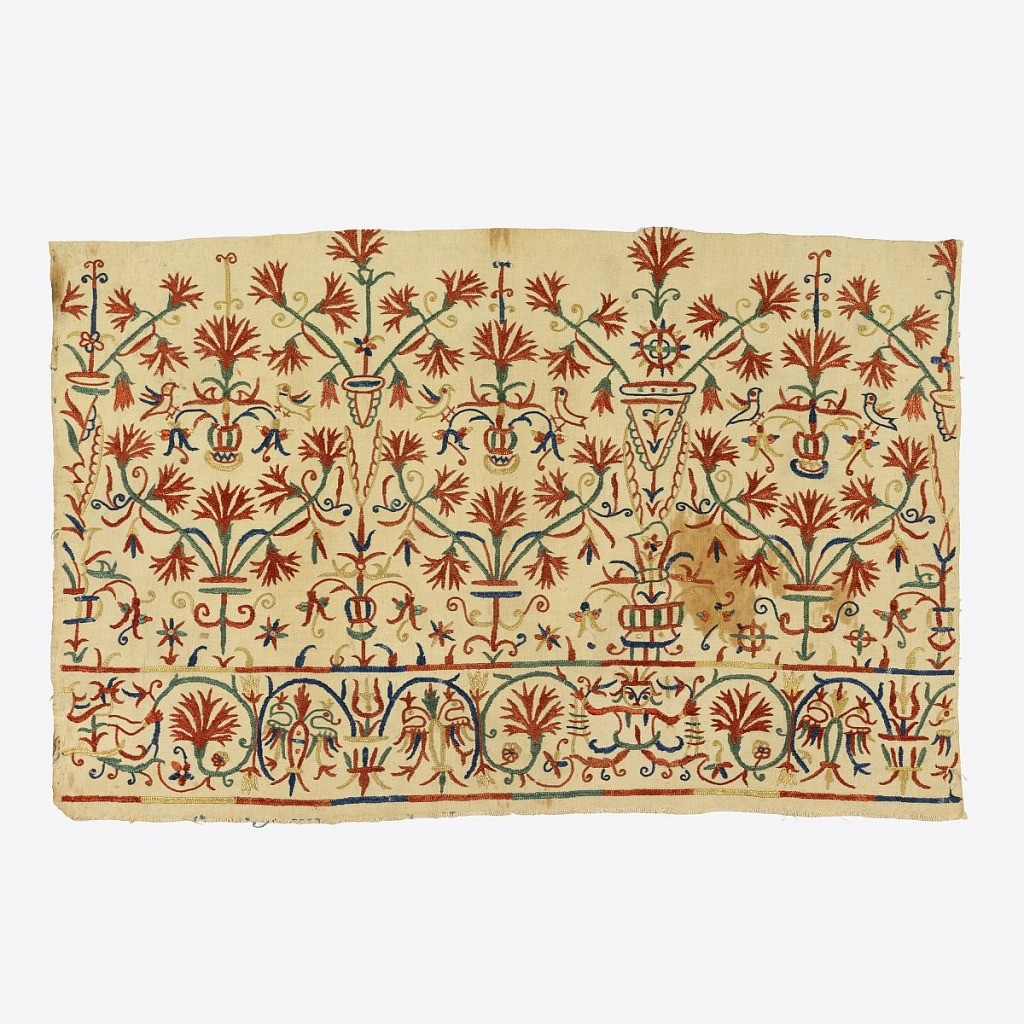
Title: Band
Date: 18th century
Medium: silk embroidery on linen foundation Technique: embroidered in herringbone, chain, buttonhole and stem stitches on plain weave
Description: Narrow border with mermaids and scrolls ending in carnations and scrolls enclosing double-headed eagles. Wide border with floral sprays above an anchor, birds on plant growing out of a basket.